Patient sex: M
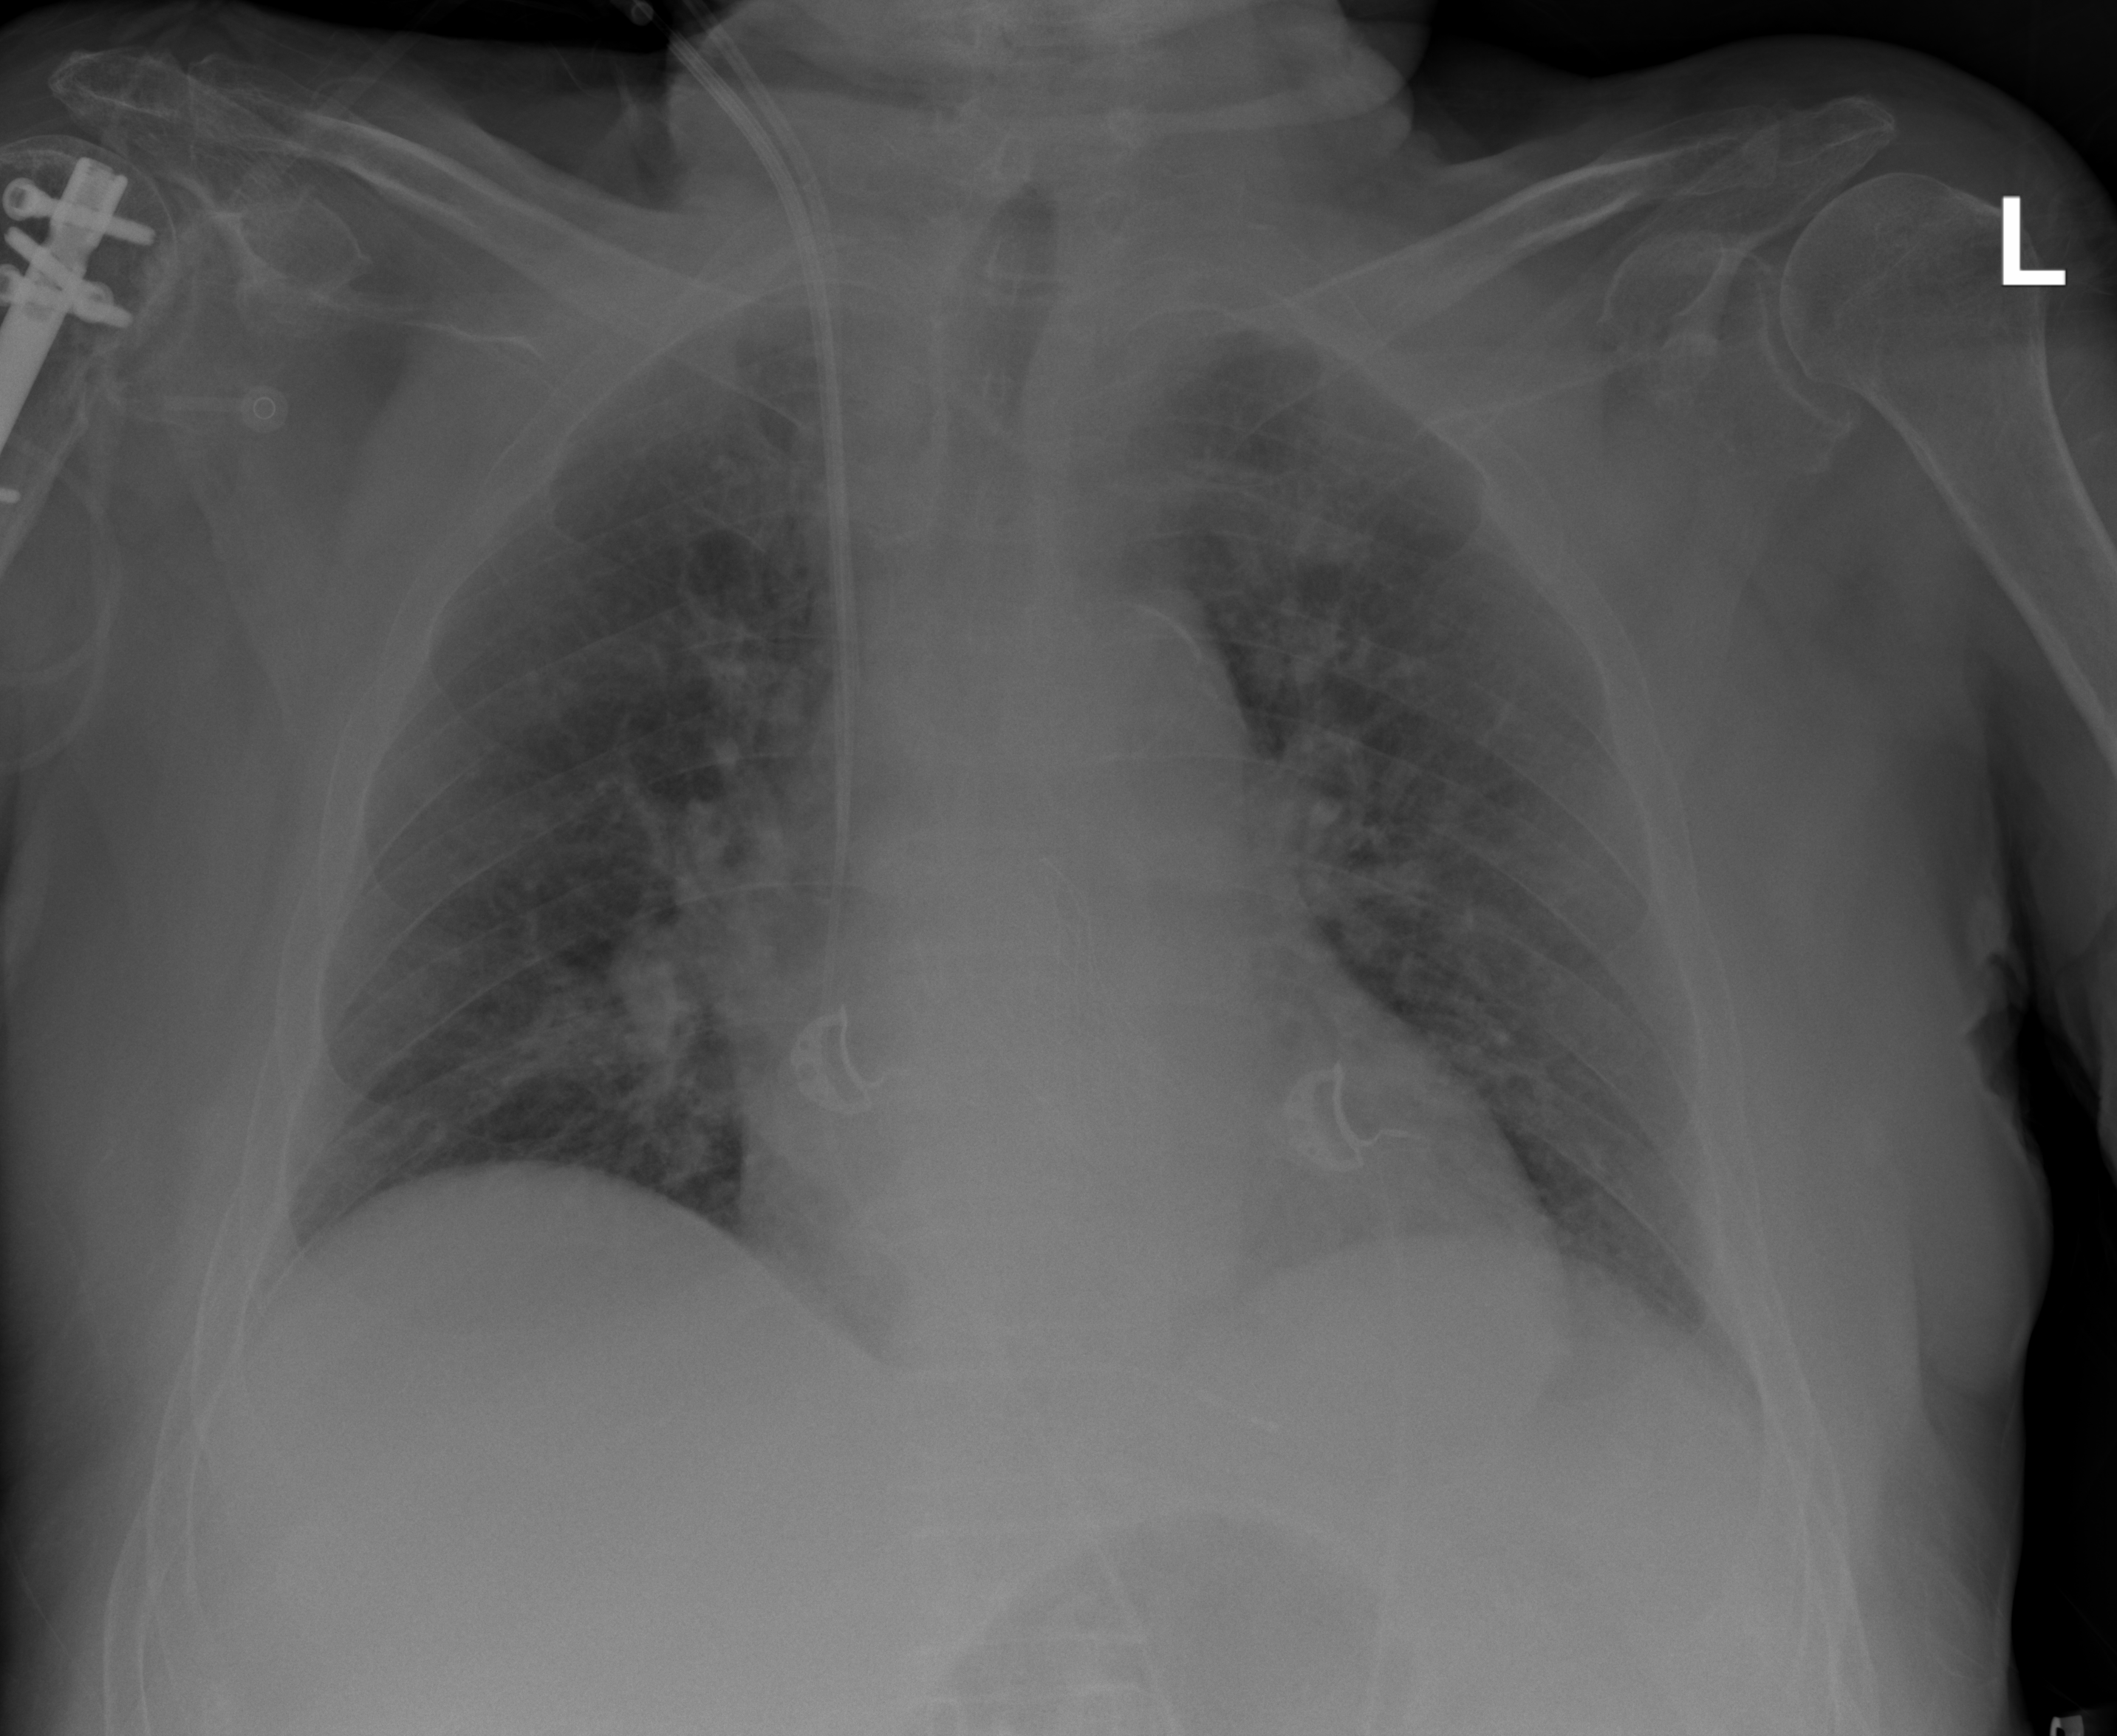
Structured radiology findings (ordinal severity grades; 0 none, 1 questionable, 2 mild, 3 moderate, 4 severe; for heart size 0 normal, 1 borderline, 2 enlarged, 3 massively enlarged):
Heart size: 1
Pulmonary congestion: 2
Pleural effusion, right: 0
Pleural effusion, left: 0
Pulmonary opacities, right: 2
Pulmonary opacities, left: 2
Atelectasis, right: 2
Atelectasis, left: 2